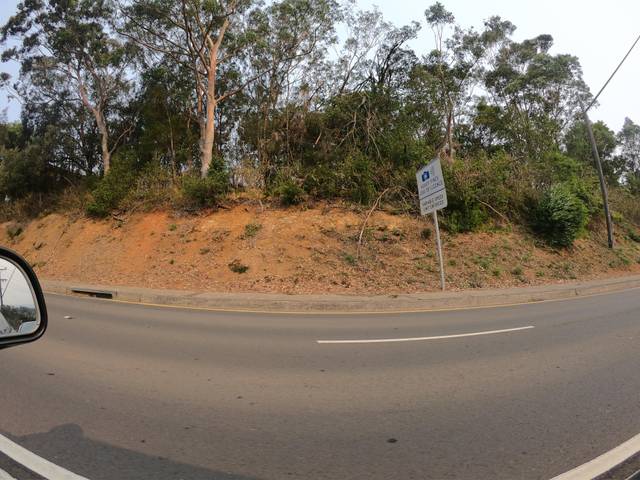
Region: Australia
Coordinates: -34.426, 150.87